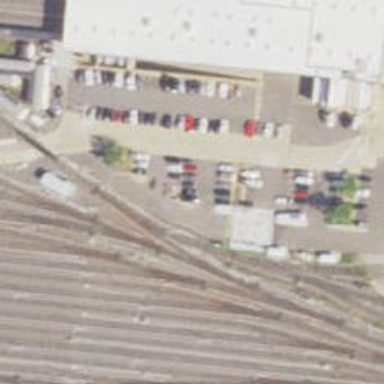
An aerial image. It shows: Electrified rail in service yard.